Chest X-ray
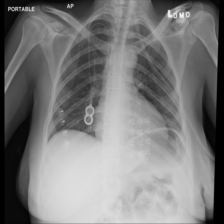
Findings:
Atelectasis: negative
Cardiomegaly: negative
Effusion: negative
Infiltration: negative
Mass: negative
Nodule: negative
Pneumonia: negative
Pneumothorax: negative
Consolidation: negative
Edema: negative
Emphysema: negative
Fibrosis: negative
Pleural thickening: negative
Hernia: negative